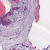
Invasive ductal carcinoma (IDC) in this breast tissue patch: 1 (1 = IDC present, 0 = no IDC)